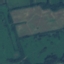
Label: AnnualCrop